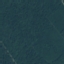
Land use / land cover: Forest